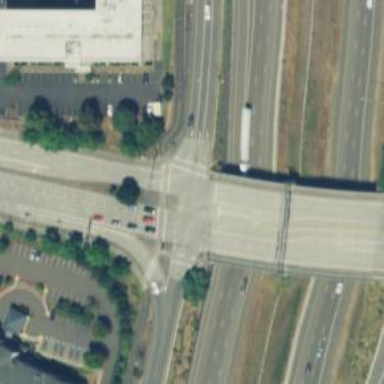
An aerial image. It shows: Secondary road crossing bridge.